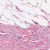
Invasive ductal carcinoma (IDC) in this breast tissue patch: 0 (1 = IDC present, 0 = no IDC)